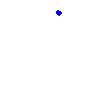
Particle: electron